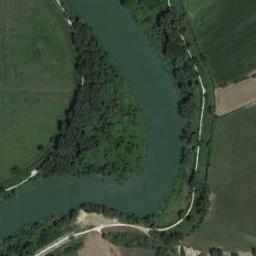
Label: river